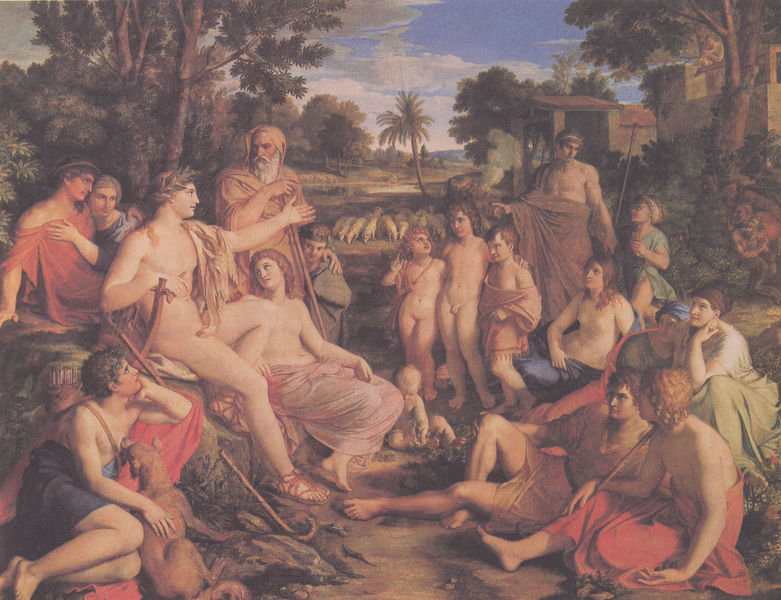
Titel: Apoll unter den Hirten
Künstler: Gottlieb Schick
Standort: Stuttgart
Institution: Staatsgalerie
Schlagwörter: baum, gemälde, gott, gruppe, himmel, mann, nackt, umhang, wolken, bäume, frauen, landschaft, menschen, mädchen, sitzen, frau, männer, haus, hund, rot, tiere, tuch, gesellschaft, versammlung, bart, arm, geschichte, häuser, natur, pose, familie, kind, musik, wald, kinder, stock, fell, liegen, italien, alter mann, gehstock, stab, rede, mauer, herde, rast, runde, palme, sandalen, nackte, nachdenken, nacktheit, antike, knabe, kranz, lorbeer, lorbeerkranz, mythologie, sandale, jesus, götter, bacchus, toga, palmen, laute, apoll, arkadien, harfe, lyra, amor, schafe, hirte, hirten, leier, zuhörer, köcher, koch, weise, apollo, apollon, poesie, baume, jeses, laier, verkündung, erzählen, inder, mytologie, ikonografie, orpheus, ziegenfell, loorbeer, grieschenland, hirtenstaab, modus, nackte menschen, jünglnge, kindere